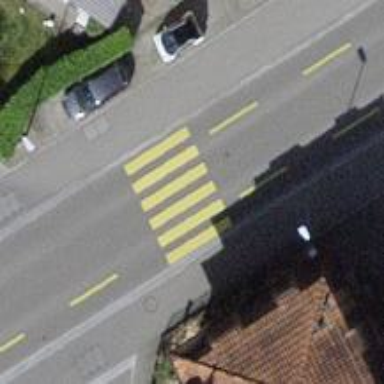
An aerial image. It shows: Marked crossing on the road.